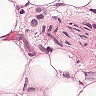
Metastatic tissue present: yes